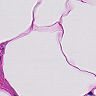
Metastatic tissue present: no